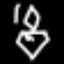
Label: diamond